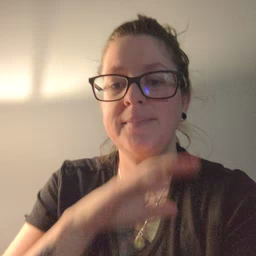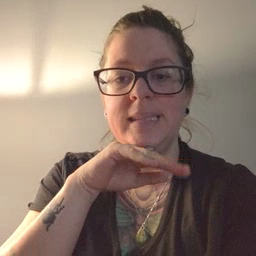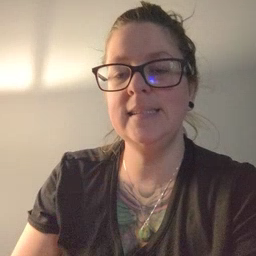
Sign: pig